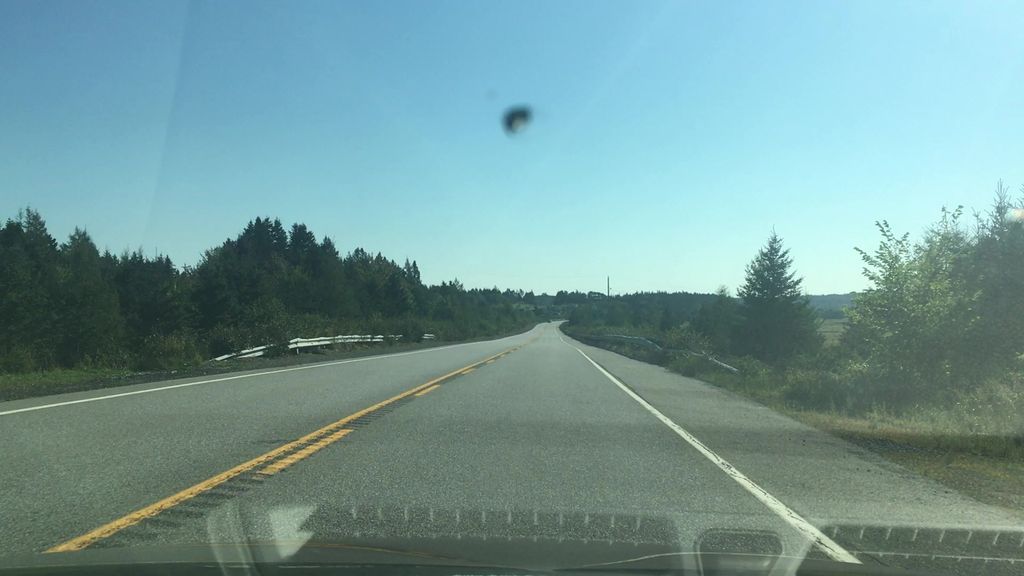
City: halifax